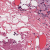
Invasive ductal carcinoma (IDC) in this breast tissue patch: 1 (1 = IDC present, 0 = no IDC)